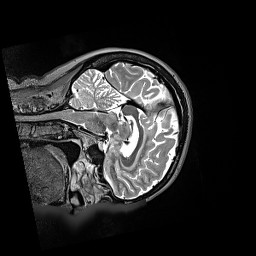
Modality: T2w
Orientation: sagittal
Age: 53
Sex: male